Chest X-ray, PA view. Patient: 64 years old, sex M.
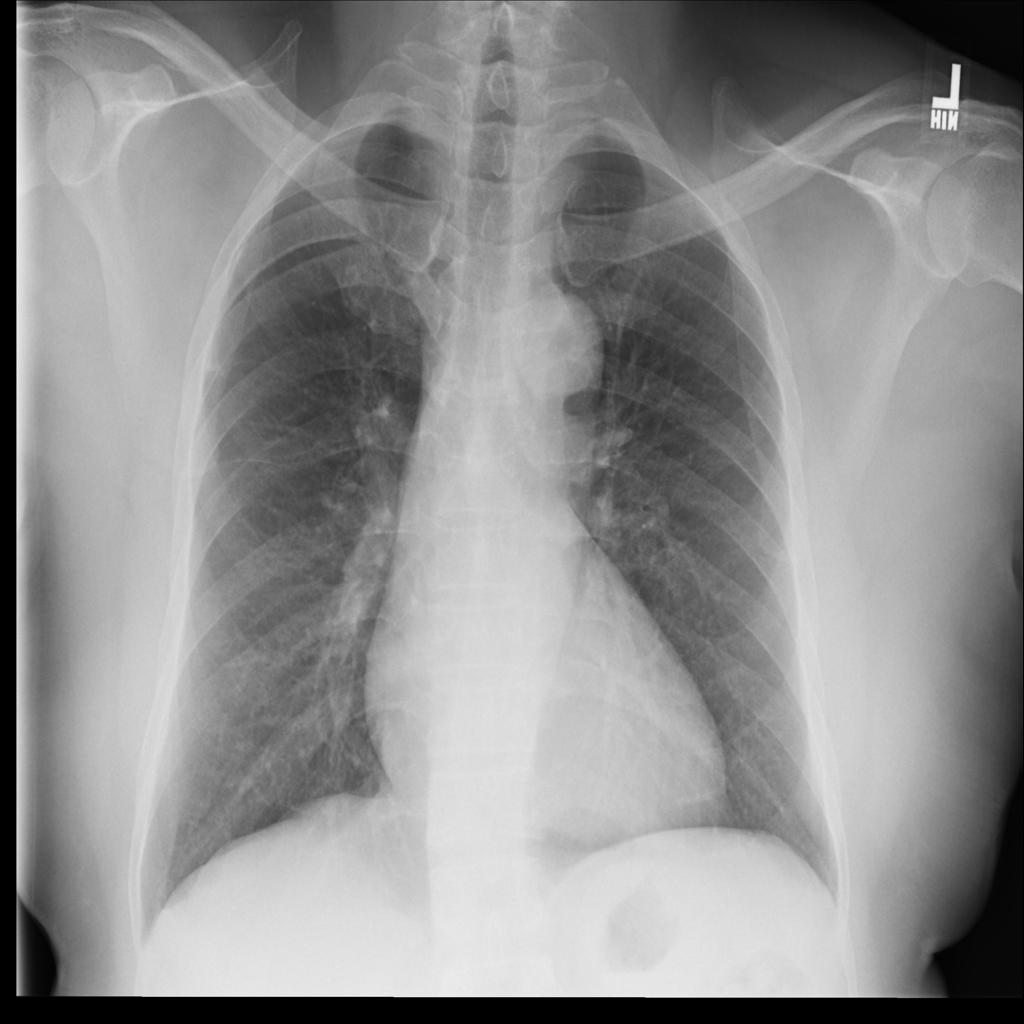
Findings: No Finding